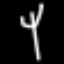
Label: fork